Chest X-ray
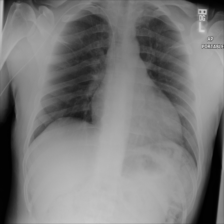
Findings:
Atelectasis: negative
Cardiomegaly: negative
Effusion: negative
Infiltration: negative
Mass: negative
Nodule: negative
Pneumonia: negative
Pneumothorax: negative
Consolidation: negative
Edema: negative
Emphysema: negative
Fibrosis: negative
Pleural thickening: negative
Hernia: negative